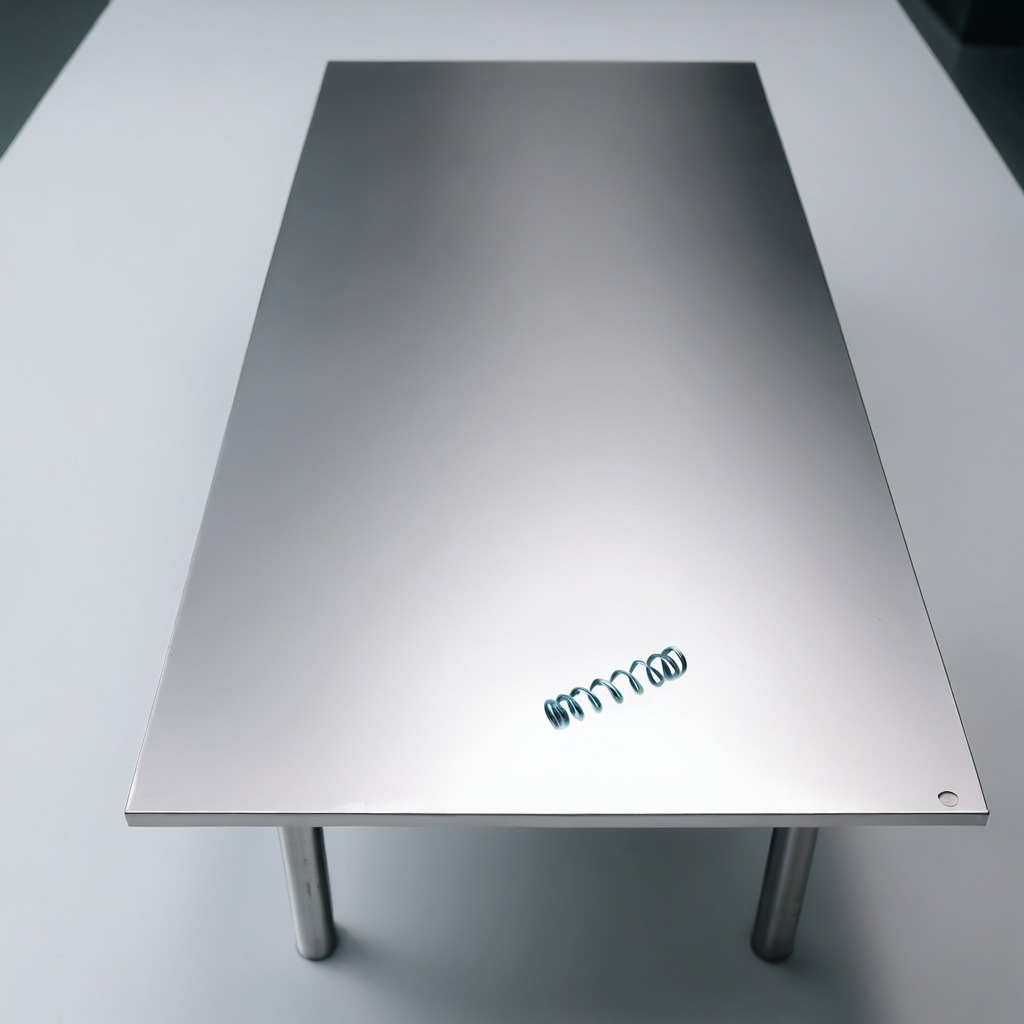
A coiled metal spring is lying on the stainless steel table in a high-end prototyping lab.